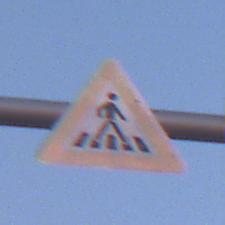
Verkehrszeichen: FussgaengerueberwegLinks
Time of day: SunriseSunset
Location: Outdoor (Nature)
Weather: Clear
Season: NotSpecified
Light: Natural